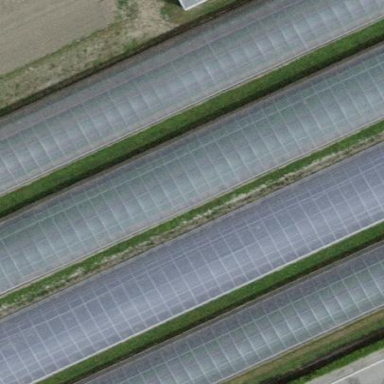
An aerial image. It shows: Greenhouse.